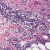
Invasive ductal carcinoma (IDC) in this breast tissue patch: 1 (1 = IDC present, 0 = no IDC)